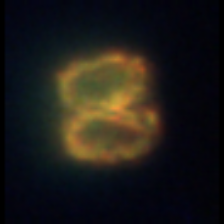
Taxon: Thalassiosira
Group: Diatoms